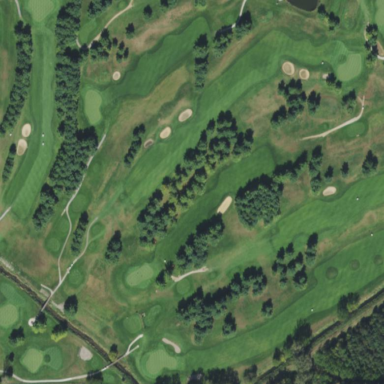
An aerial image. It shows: Golf fairway surrounded by grass.